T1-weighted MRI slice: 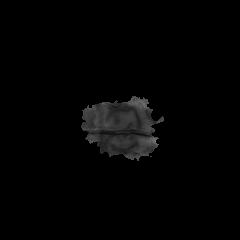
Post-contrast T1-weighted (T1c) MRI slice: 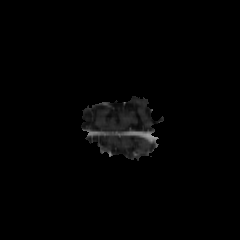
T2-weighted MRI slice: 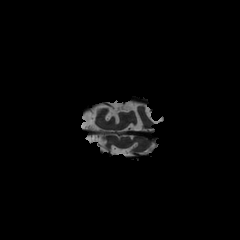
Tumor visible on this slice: no